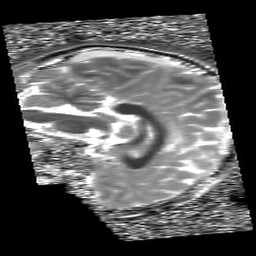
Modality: T1map
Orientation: sagittal
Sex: male
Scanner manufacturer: siemens
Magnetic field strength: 3 T
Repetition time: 5 s
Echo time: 0.00355 s